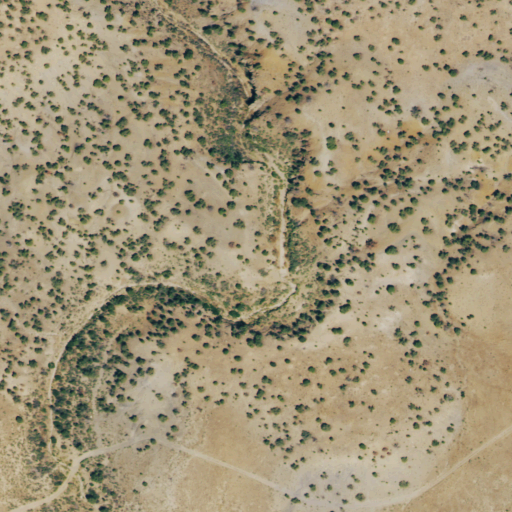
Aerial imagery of valley in Colorado named Wildcat Canyon containing shrub and evergreen forest